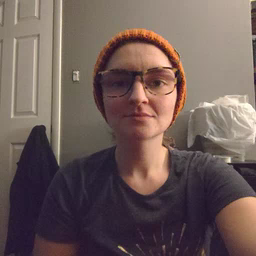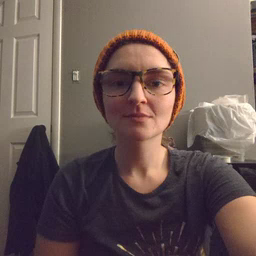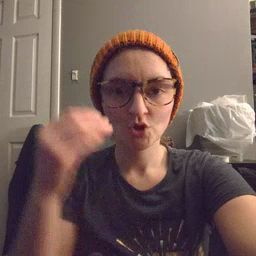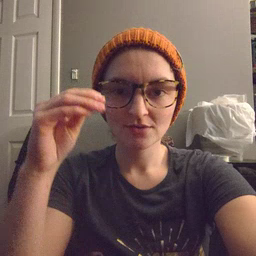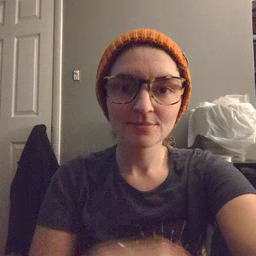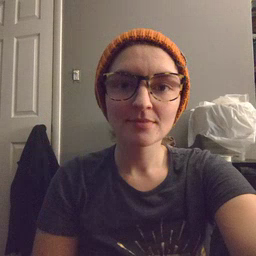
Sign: store